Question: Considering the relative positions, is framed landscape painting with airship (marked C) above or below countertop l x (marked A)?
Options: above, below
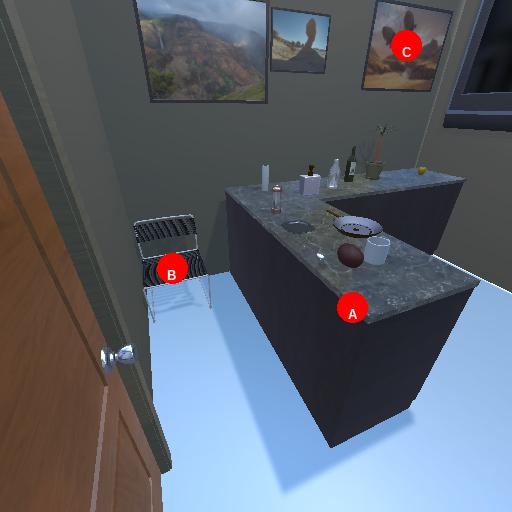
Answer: above